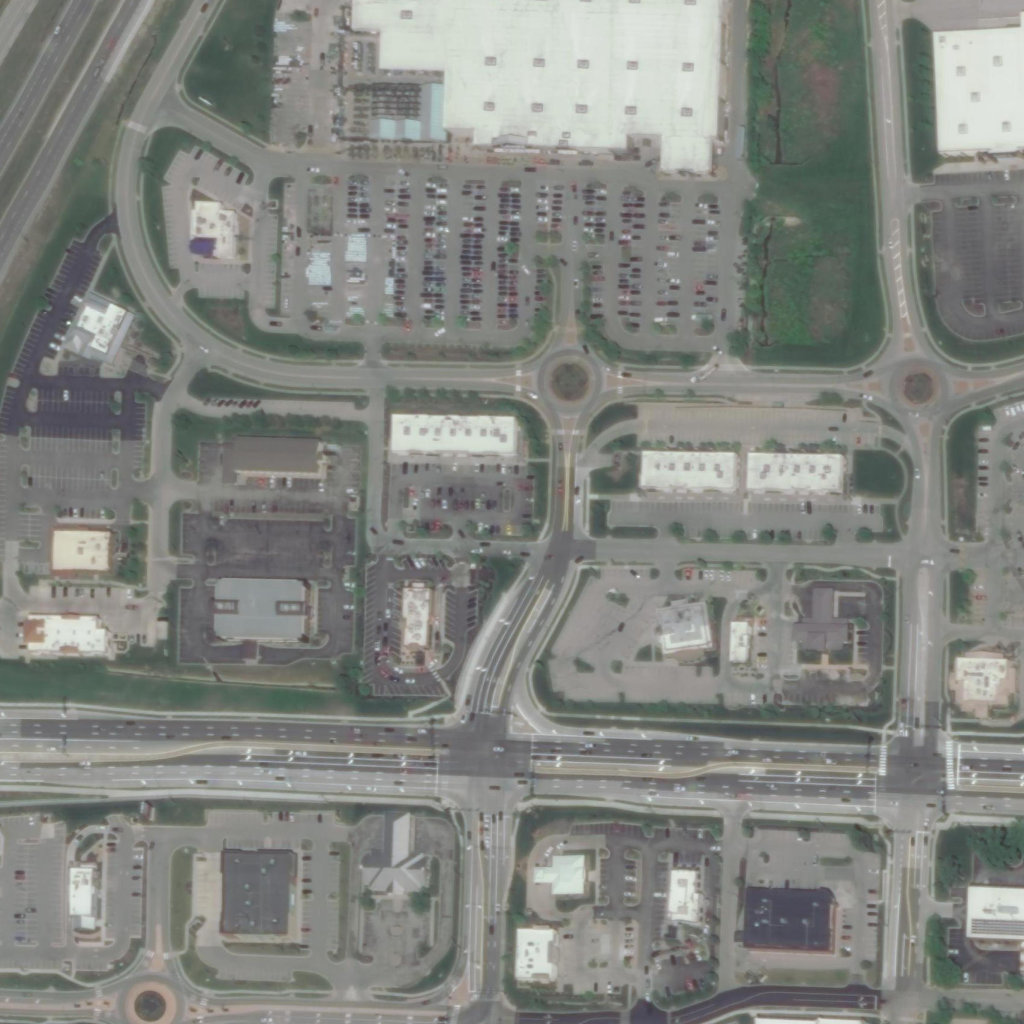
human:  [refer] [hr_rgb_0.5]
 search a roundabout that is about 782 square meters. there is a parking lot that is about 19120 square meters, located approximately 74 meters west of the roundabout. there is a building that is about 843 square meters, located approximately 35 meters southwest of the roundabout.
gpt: <box>[[86, 34, 92, 41, 0]]</box>